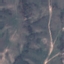
Land use / land cover class: HerbaceousVegetation